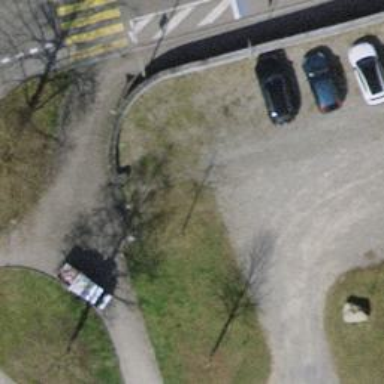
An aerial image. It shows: Parking aisle with pebblestone surface.